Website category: university
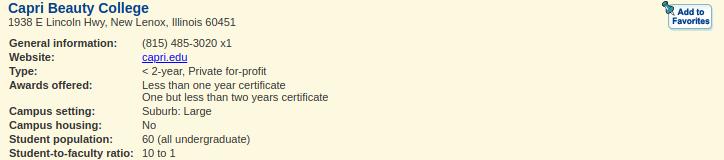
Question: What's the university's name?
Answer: Capri Beauty College

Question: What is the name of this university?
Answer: Capri Beauty College

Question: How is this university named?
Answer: Capri Beauty College

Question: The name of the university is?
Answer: Capri Beauty College

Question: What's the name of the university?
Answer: Capri Beauty College

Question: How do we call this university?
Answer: Capri Beauty College

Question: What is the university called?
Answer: Capri Beauty College

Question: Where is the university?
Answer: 1938 E Lincoln Hwy, New Lenox, Illinois 60451

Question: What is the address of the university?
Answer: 1938 E Lincoln Hwy, New Lenox, Illinois 60451

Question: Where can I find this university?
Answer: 1938 E Lincoln Hwy, New Lenox, Illinois 60451

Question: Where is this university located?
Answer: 1938 E Lincoln Hwy, New Lenox, Illinois 60451

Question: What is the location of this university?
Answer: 1938 E Lincoln Hwy, New Lenox, Illinois 60451

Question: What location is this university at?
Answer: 1938 E Lincoln Hwy, New Lenox, Illinois 60451

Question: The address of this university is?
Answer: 1938 E Lincoln Hwy, New Lenox, Illinois 60451

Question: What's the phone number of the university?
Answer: (815) 485-3020 x1

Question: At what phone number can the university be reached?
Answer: (815) 485-3020 x1

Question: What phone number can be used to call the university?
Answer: (815) 485-3020 x1

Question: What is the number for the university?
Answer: (815) 485-3020 x1

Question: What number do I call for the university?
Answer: (815) 485-3020 x1

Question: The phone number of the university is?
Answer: (815) 485-3020 x1

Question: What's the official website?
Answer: capri.edu

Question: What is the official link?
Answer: capri.edu

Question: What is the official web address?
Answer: capri.edu

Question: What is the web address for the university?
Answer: capri.edu

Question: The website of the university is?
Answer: capri.edu

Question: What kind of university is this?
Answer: < 2-year, Private for-profit

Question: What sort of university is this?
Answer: < 2-year, Private for-profit

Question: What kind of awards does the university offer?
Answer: Less than one year certificate One but less than two years certificate

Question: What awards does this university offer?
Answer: Less than one year certificate One but less than two years certificate

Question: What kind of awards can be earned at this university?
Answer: Less than one year certificate One but less than two years certificate

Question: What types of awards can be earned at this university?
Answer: Less than one year certificate One but less than two years certificate

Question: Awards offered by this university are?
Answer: Less than one year certificate One but less than two years certificate

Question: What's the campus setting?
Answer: Suburb: Large

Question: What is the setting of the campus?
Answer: Suburb: Large

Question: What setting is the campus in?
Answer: Suburb: Large

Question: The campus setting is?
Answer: Suburb: Large

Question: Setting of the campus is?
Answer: Suburb: Large

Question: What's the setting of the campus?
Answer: Suburb: Large

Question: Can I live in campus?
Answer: No

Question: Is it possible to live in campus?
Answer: No

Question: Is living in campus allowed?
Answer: No

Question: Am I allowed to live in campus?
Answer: No

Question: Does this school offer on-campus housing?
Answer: No

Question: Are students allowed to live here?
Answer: No

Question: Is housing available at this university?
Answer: No

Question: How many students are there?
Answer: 60 (all undergraduate)

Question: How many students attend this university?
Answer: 60 (all undergraduate)

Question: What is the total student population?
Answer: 60 (all undergraduate)

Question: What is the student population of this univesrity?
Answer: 60 (all undergraduate)

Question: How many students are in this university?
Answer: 60 (all undergraduate)

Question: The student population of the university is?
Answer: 60 (all undergraduate)

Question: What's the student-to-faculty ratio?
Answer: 10 to 1

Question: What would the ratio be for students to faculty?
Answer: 10 to 1

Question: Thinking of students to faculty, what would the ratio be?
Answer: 10 to 1

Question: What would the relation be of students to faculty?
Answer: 10 to 1

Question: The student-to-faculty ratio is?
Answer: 10 to 1

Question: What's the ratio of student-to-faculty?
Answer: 10 to 1

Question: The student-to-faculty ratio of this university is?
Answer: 10 to 1